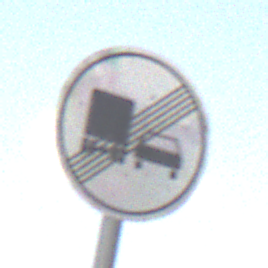
Verkehrszeichen: EndeUeberholverbotKraftfahrzeuge
Umgebung: Outdoor, Nature
Tageszeit: Midday
Wetter: PartlyCloudy
Licht: Natural
Jahreszeit: NotSpecified
Kontrast: LowContrast